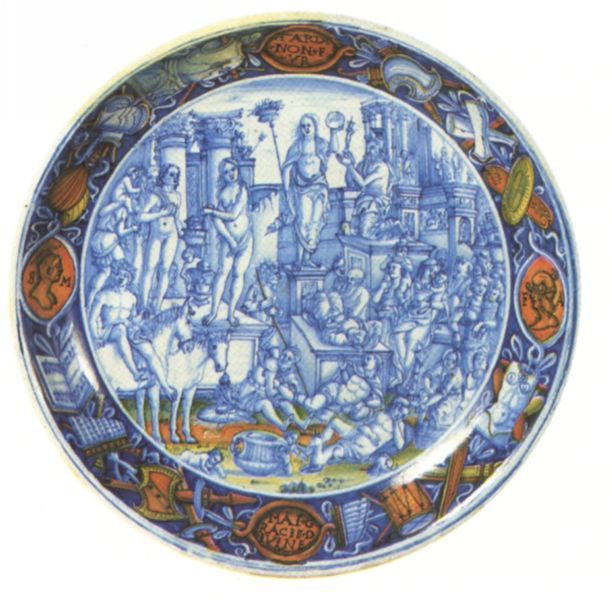
Titel: Pokal mit dem Triumph des Mondes
Institution: Florenz, Bargello
Schlagwörter: akt, blau, feder, nackt, baden, frauen, grün, menschen, stadt, femmes, frau, männer, orange, säulen, zeichnung, rot, tuch, leute, muster, bibel, rahmen, sockel, teller, boden, personen, blatt, instrumente, kinder, pferd, pferde, reiter, rund, engel, krug, reiten, schrift, liegen, noten, rand, stufen, podest, scham, töpfe, porzellan, schwert, text, ruinen, ritter, trommel, rouge, meute, assiette, porcelaine, gamaschen, panflöte, details, zepter, bleu, colonne, gefesselt, nakct, faience, plat, hommes, renaissance, scharm, mobilier, médaillon, bordure, crucifixion, foule, nu, encre bleue